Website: macys
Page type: cart
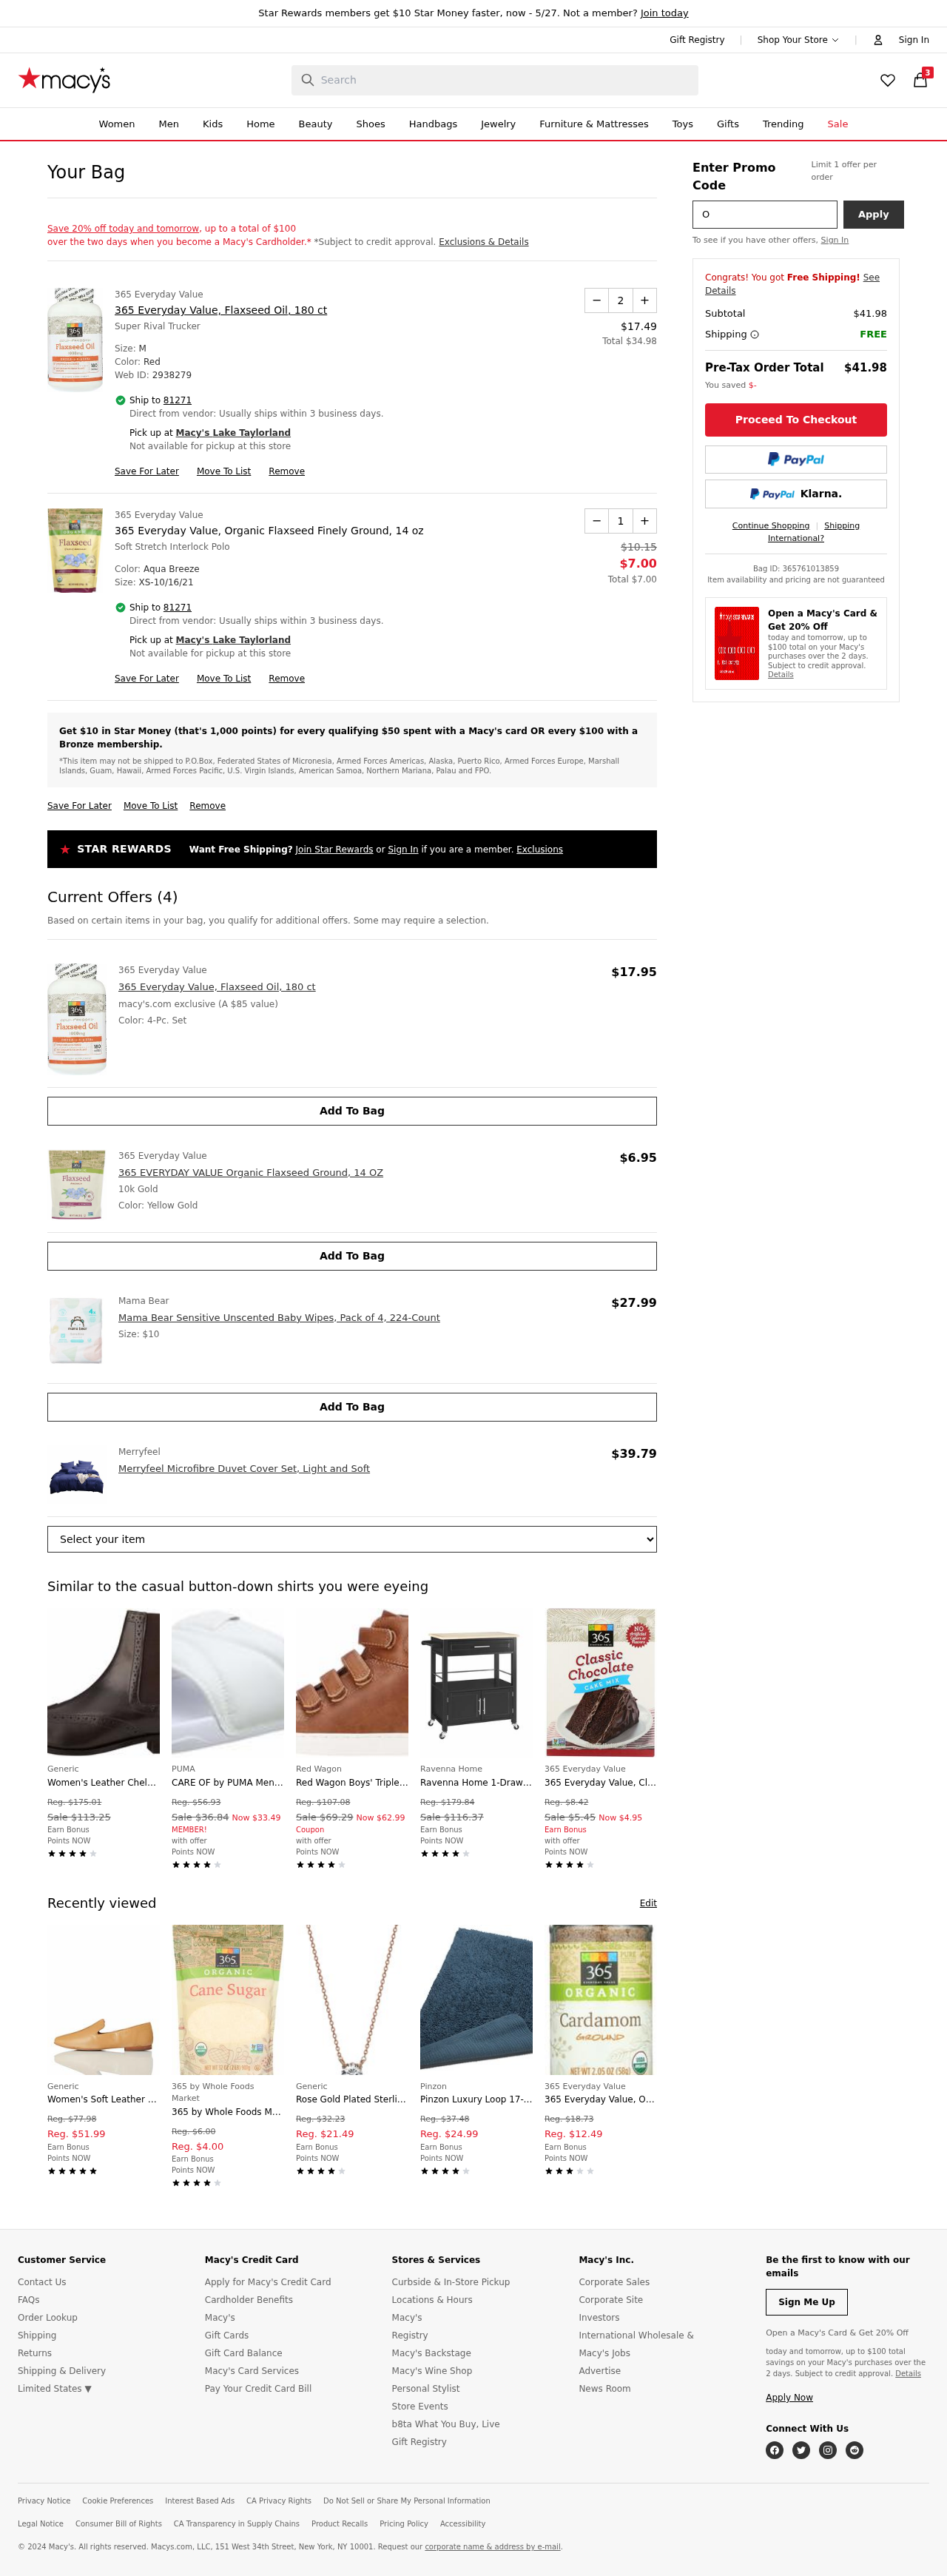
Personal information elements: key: PII_CITY
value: Lake Taylorland
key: PII_POSTCODE
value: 81271
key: PII_PROMO_CODE
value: OFF98
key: PII_POSTCODE_FULL
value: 81271
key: PII_POSTCODE_NUMERIC
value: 81271
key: PII_CITY2
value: Lake Taylorland
Product elements: key: PRODUCT1_BRAND
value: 365 Everyday Value
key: PRODUCT1_NAME
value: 365 Everyday Value, Flaxseed Oil, 180 ct
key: PRODUCT1_PRICE
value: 17.49
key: PRODUCT1_QUANTITY
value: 2
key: PRODUCT2_BRAND
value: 365 Everyday Value
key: PRODUCT2_NAME
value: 365 Everyday Value, Organic Flaxseed Finely Ground, 14 oz
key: PRODUCT2_PRICE
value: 7
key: PRODUCT2_QUANTITY
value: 1
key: PRODUCT3_BRAND
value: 365 Everyday Value
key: PRODUCT3_NAME
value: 365 Everyday Value, Flaxseed Oil, 180 ct
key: PRODUCT3_PRICE
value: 17.95
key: PRODUCT4_BRAND
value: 365 Everyday Value
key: PRODUCT4_NAME
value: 365 EVERYDAY VALUE Organic Flaxseed Ground, 14 OZ
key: PRODUCT4_PRICE
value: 6.95
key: PRODUCT5_BRAND
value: Mama Bear
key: PRODUCT5_NAME
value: Mama Bear Sensitive Unscented Baby Wipes, Pack of 4, 224-Count
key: PRODUCT5_PRICE
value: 27.99
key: PRODUCT6_BRAND
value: Merryfeel
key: PRODUCT6_NAME
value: Merryfeel Microfibre Duvet Cover Set, Light and Soft
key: PRODUCT6_PRICE
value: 39.79
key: PRODUCT1_TOTAL
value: Total $34.98
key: PRODUCT2_ORIGINAL_PRICE
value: $10.15
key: PRODUCT2_TOTAL
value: Total $7.00
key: PRODUCT7_BRAND
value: Generic
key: PRODUCT7_NAME
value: Women's Leather Chelsea Boots
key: PRODUCT7_ORIGINAL_PRICE
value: Reg. $175.01
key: PRODUCT7_SALE_PRICE
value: Sale $113.25
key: PRODUCT8_BRAND
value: PUMA
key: PRODUCT8_NAME
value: CARE OF by PUMA Men's Slide Sandal
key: PRODUCT8_ORIGINAL_PRICE
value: Reg. $56.93
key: PRODUCT8_SALE_PRICE
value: Sale $36.84
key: PRODUCT8_PRICE
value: Now $33.49
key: PRODUCT9_BRAND
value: Red Wagon
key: PRODUCT9_NAME
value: Red Wagon Boys' Triple Strap Chukka Hi-Top Trainers, Brown Tan, 1 us Little Kid
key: PRODUCT9_ORIGINAL_PRICE
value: Reg. $107.08
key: PRODUCT9_SALE_PRICE
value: Sale $69.29
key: PRODUCT9_PRICE
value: Now $62.99
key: PRODUCT10_BRAND
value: Ravenna Home
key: PRODUCT10_NAME
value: Ravenna Home 1-Drawer Kitchen Cart, 36.5"H, Black with Wood Top
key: PRODUCT10_ORIGINAL_PRICE
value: Reg. $179.84
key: PRODUCT10_SALE_PRICE
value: Sale $116.37
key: PRODUCT11_BRAND
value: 365 Everyday Value
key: PRODUCT11_NAME
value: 365 Everyday Value, Classic Chocolate Cake Mix, 15 oz
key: PRODUCT11_ORIGINAL_PRICE
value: Reg. $8.42
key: PRODUCT11_SALE_PRICE
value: Sale $5.45
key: PRODUCT11_PRICE
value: Now $4.95
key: PRODUCT12_BRAND
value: Generic
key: PRODUCT12_NAME
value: Women's Soft Leather Slipper Loafer, Braun (Pale Tan), US 5.5
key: PRODUCT12_ORIGINAL_PRICE
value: Reg. $77.98
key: PRODUCT12_PRICE
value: Reg. $51.99
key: PRODUCT13_BRAND
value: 365 by Whole Foods Market
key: PRODUCT13_NAME
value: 365 by Whole Foods Market, Organic Cane Sugar, 32 Ounce
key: PRODUCT13_ORIGINAL_PRICE
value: Reg. $6.00
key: PRODUCT13_PRICE
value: Reg. $4.00
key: PRODUCT14_BRAND
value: Generic
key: PRODUCT14_NAME
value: Rose Gold Plated Sterling Silver Solitaire Pendant Necklace set with Round Cut Swarovski Zirconia (1
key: PRODUCT14_ORIGINAL_PRICE
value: Reg. $32.23
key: PRODUCT14_PRICE
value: Reg. $21.49
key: PRODUCT15_BRAND
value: Pinzon
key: PRODUCT15_NAME
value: Pinzon Luxury Loop 17-By-24-Inch Bath Rug, Marine
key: PRODUCT15_ORIGINAL_PRICE
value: Reg. $37.48
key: PRODUCT15_PRICE
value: Reg. $24.99
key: PRODUCT16_BRAND
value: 365 Everyday Value
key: PRODUCT16_NAME
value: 365 Everyday Value, Organic Ground Cardamom, 2.05 oz
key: PRODUCT16_ORIGINAL_PRICE
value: Reg. $18.73
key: PRODUCT16_PRICE
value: Reg. $12.49
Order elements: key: ORDER_NUM_ITEMS
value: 3
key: ORDER_SUBTOTAL
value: $41.98
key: ORDER_SUBTOTAL2
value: $41.98
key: ORDER_ID
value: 365761013859
Search elements: key: HEADER_SEARCH
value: Search